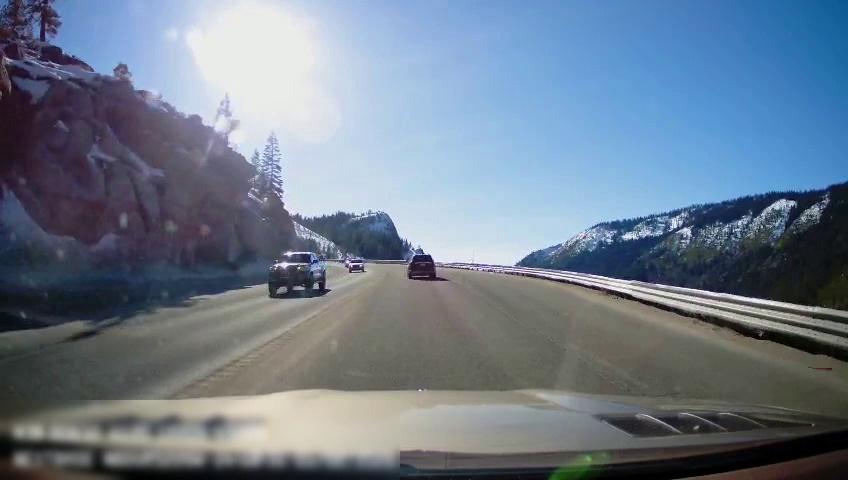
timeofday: Day
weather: Sunny
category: Drivable Space
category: Vehicles | SUV
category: Vehicles | SUV
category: Vehicles | SUV
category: Vehicles | SUV